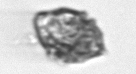
Label: Kryptoperidinium_triquetrum